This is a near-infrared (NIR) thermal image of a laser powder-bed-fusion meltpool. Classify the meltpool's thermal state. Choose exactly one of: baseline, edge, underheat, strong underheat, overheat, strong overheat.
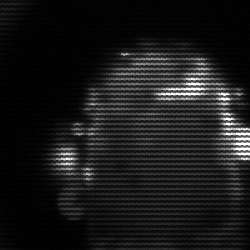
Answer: baseline